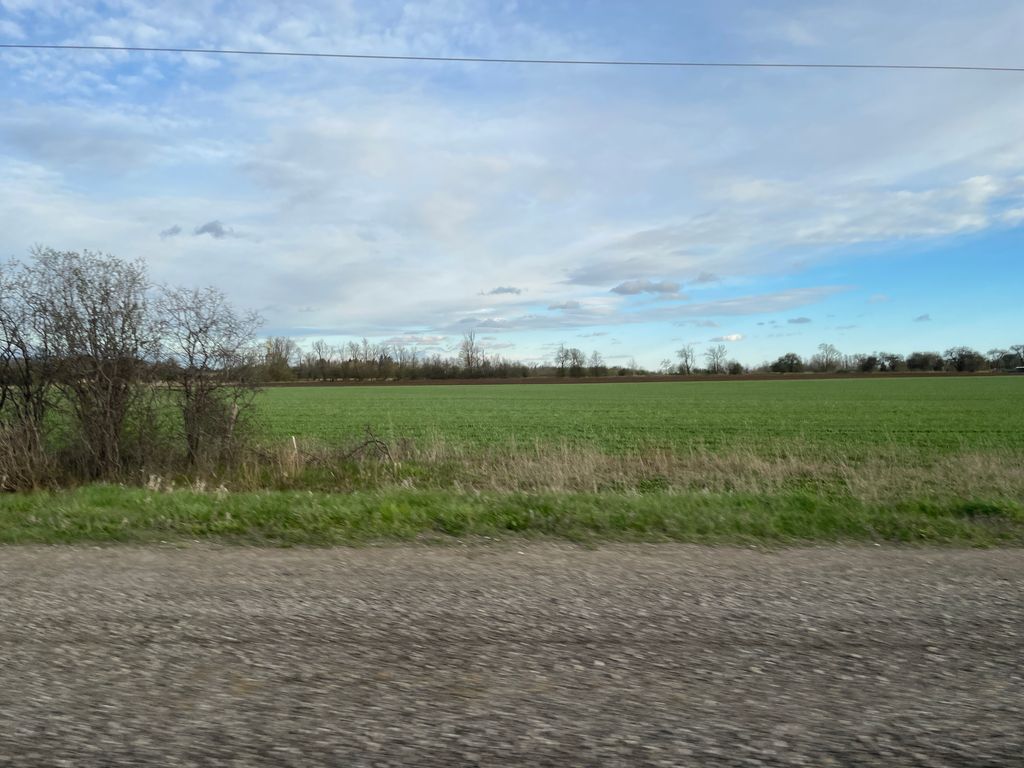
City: kitchener-waterloo